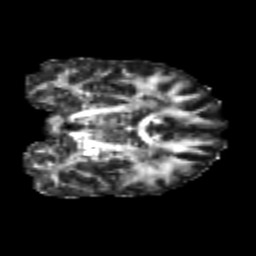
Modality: FA
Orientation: coronal
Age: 25
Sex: male
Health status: healthy
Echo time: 0.074 s